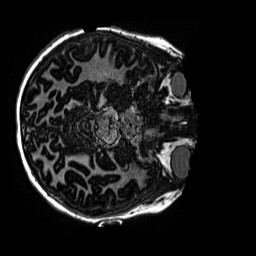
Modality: MP2RAGE
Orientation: axial
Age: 10
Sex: female
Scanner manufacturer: siemens
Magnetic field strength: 3 T
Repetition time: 4 s
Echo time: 0.00299 s